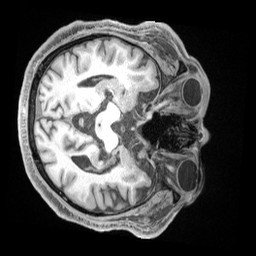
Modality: T1w
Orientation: axial
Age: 69
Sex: male
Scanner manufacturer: siemens
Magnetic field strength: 3 T
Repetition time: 2.5 s
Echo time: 0.00222 s